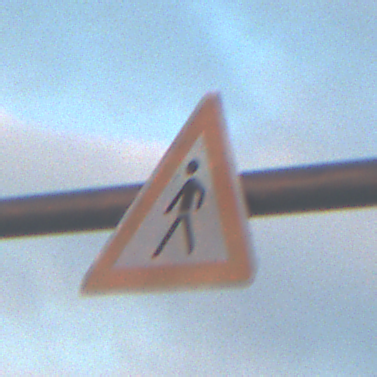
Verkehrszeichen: FussgaengerRechts
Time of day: SunriseSunset
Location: Outdoor (Beach)
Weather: PartlyCloudy
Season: NotSpecified
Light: Natural